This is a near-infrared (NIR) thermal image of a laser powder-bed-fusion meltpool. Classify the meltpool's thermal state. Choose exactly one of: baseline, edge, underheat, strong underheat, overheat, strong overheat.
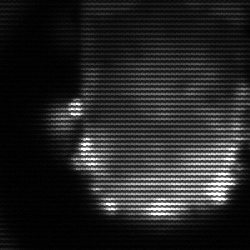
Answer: baseline